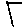
Label: line